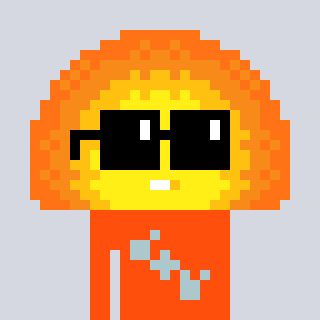
a pixel art character with square black sunglasses, a sunset-shaped head and a orange-colored body on a cool background